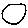
Label: circle